Question: Hi everybody this is my jquery function to change font-size and other specific css values based on screen width.
'''
<script type="text/javascript" src="/jquery.js">
</script>
<script type="text/javascript">
var b=$(window).width();
var c=$(window).height();
$(document).ready(function() {
get_font_size();
set_sidebar();
});
function get_font_size()
{
var b=$(window).width();
var side_size=b*260/1440;
$("#alexa-widget img").css({"width":side_size});
$(".fb-like-box").attr("data-width",side_size);
}
function set_sidebar()
{
var b=$(window).width();
var font_size=b*55/1440;
$("#my_tabs li").css({"font-size":font_size});
$("#justin input").attr("size",just_in);
}
</script>
'''
I actually do a stupid math operation to find the font size and other css values for different screen sizes.What I do is I give the correct inputs for a screen width of 1440 say font size for 1440x768 is 20 px then for 1024x768 it would be 20x1024/1440.Though it is stupid it works fine and I tested with ipad and other android device using online simulators and also by changing user-agent setting in chrome and also in firefox. Indeed I was very happy but suddenly back to the start.I tested this in my ipad 2 and it failed miserably.
The css code of the required elements are:
'''
@charset "utf-8";
/* CSS Document */
html
{
height:100%;
}
#my_body {
background: #f2f6f8;
background: url(data:image/svg+xml;base64,PD94bWwgdmVyc2lvbj0iMS4wIiA/Pgo8c3ZnIHhtbG5zPSJodHRwOi8vd3d3LnczLm9yZy8yMDAwL3N2ZyIgd2lkdGg9IjEwMCUiIGhlaWdodD0iMTAwJSIgdmlld0JveD0iMCAwIDEgMSIgcHJlc2VydmVBc3BlY3RSYXRpbz0ibm9uZSI+CiAgPGxpbmVhckdyYWRpZW50IGlkPSJncmFkLXVjZ2ctZ2VuZXJhdGVkIiBncmFkaWVudFVuaXRzPSJ1c2VyU3BhY2VPblVzZSIgeDE9IjAlIiB5MT0iMCUiIHgyPSIwJSIgeTI9IjEwMCUiPgogICAgPHN0b3Agb2Zmc2V0PSIwJSIgc3RvcC1jb2xvcj0iI2YyZjZmOCIgc3RvcC1vcGFjaXR5PSIxIi8+CiAgICA8c3RvcCBvZmZzZXQ9IjUwJSIgc3RvcC1jb2xvcj0iI2Q4ZTFlNyIgc3RvcC1vcGFjaXR5PSIxIi8+CiAgICA8c3RvcCBvZmZzZXQ9IjUxJSIgc3RvcC1jb2xvcj0iI2I1YzZkMCIgc3RvcC1vcGFjaXR5PSIxIi8+CiAgICA8c3RvcCBvZmZzZXQ9IjEwMCUiIHN0b3AtY29sb3I9IiNlMGVmZjkiIHN0b3Atb3BhY2l0eT0iMSIvPgogIDwvbGluZWFyR3JhZGllbnQ+CiAgPHJlY3QgeD0iMCIgeT0iMCIgd2lkdGg9IjEiIGhlaWdodD0iMSIgZmlsbD0idXJsKCNncmFkLXVjZ2ctZ2VuZXJhdGVkKSIgLz4KPC9zdmc+);
background: -moz-linear-gradient(top, #f2f6f8 0%, #d8e1e7 50%, #b5c6d0 51%, #e0eff9 100%);
background: -webkit-gradient(linear, left top, left bottom, color-stop(0%,#f2f6f8), color-stop(50%,#d8e1e7), color-stop(51%,#b5c6d0), color-stop(100%,#e0eff9));
background: -webkit-linear-gradient(top, #f2f6f8 0%,#d8e1e7 50%,#b5c6d0 51%,#e0eff9 100%);
background: -o-linear-gradient(top, #f2f6f8 0%,#d8e1e7 50%,#b5c6d0 51%,#e0eff9 100%);
background: -ms-linear-gradient(top, #f2f6f8 0%,#d8e1e7 50%,#b5c6d0 51%,#e0eff9 100%);
background: linear-gradient(to bottom, #f2f6f8 0%,#d8e1e7 50%,#b5c6d0 51%,#e0eff9 100%);
filter: progid:DXImageTransform.Microsoft.gradient( startColorstr='#f2f6f8', endColorstr='#e0eff9',GradientType=0 );
min-height:100%;
}
#wrapper {
}
#content {
width:1150px;
margin-top:6%;
background: rgb(245,246,246);
background: url(data:image/svg+xml;base64,PD94bWwgdmVyc2lvbj0iMS4wIiA/Pgo8c3ZnIHhtbG5zPSJodHRwOi8vd3d3LnczLm9yZy8yMDAwL3N2ZyIgd2lkdGg9IjEwMCUiIGhlaWdodD0iMTAwJSIgdmlld0JveD0iMCAwIDEgMSIgcHJlc2VydmVBc3BlY3RSYXRpbz0ibm9uZSI+CiAgPGxpbmVhckdyYWRpZW50IGlkPSJncmFkLXVjZ2ctZ2VuZXJhdGVkIiBncmFkaWVudFVuaXRzPSJ1c2VyU3BhY2VPblVzZSIgeDE9IjAlIiB5MT0iMCUiIHgyPSIwJSIgeTI9IjEwMCUiPgogICAgPHN0b3Agb2Zmc2V0PSIwJSIgc3RvcC1jb2xvcj0iI2Y1ZjZmNiIgc3RvcC1vcGFjaXR5PSIxIi8+CiAgICA8c3RvcCBvZmZzZXQ9IjIxJSIgc3RvcC1jb2xvcj0iI2RiZGNlMiIgc3RvcC1vcGFjaXR5PSIxIi8+CiAgICA8c3RvcCBvZmZzZXQ9IjQ5JSIgc3RvcC1jb2xvcj0iI2I4YmFjNiIgc3RvcC1vcGFjaXR5PSIxIi8+CiAgICA8c3RvcCBvZmZzZXQ9IjgwJSIgc3RvcC1jb2xvcj0iI2RkZGZlMyIgc3RvcC1vcGFjaXR5PSIxIi8+CiAgICA8c3RvcCBvZmZzZXQ9IjEwMCUiIHN0b3AtY29sb3I9IiNmNWY2ZjYiIHN0b3Atb3BhY2l0eT0iMSIvPgogIDwvbGluZWFyR3JhZGllbnQ+CiAgPHJlY3QgeD0iMCIgeT0iMCIgd2lkdGg9IjEiIGhlaWdodD0iMSIgZmlsbD0idXJsKCNncmFkLXVjZ2ctZ2VuZXJhdGVkKSIgLz4KPC9zdmc+);
background: -moz-linear-gradient(top, rgba(245,246,246,1) 0%, rgba(219,220,226,1) 21%, rgba(184,186,198,1) 49%, rgba(221,223,227,1) 80%, rgba(245,246,246,1) 100%);
background: -webkit-gradient(linear, left top, left bottom, color-stop(0%,rgba(245,246,246,1)), color-stop(21%,rgba(219,220,226,1)), color-stop(49%,rgba(184,186,198,1)), color-stop(80%,rgba(221,223,227,1)), color-stop(100%,rgba(245,246,246,1)));
background: -webkit-linear-gradient(top, rgba(245,246,246,1) 0%,rgba(219,220,226,1) 21%,rgba(184,186,198,1) 49%,rgba(221,223,227,1) 80%,rgba(245,246,246,1) 100%);
background: -o-linear-gradient(top, rgba(245,246,246,1) 0%,rgba(219,220,226,1) 21%,rgba(184,186,198,1) 49%,rgba(221,223,227,1) 80%,rgba(245,246,246,1) 100%);
background: -ms-linear-gradient(top, rgba(245,246,246,1) 0%,rgba(219,220,226,1) 21%,rgba(184,186,198,1) 49%,rgba(221,223,227,1) 80%,rgba(245,246,246,1) 100%);
background: linear-gradient(to bottom, rgba(245,246,246,1) 0%,rgba(219,220,226,1) 21%,rgba(184,186,198,1) 49%,rgba(221,223,227,1) 80%,rgba(245,246,246,1) 100%);
filter: progid:DXImageTransform.Microsoft.gradient( startColorstr='#f5f6f6', endColorstr='#f5f6f6',GradientType=0 );
;
}
.headline_font {
-moz-box-shadow:inset 1px 1px 0px 1px #f29c93;
-webkit-box-shadow:inset 1px 1px 0px 1px #f29c93;
box-shadow:inset 1px 1px 0px 1px #f29c93;
background:-webkit-gradient( linear, left top, left bottom, color-stop(0.05, #fe1a00), color-stop(1, #ce0100) );
background:-moz-linear-gradient( center top, #fe1a00 5%, #ce0100 100% );
filter:progid:DXImageTransform.Microsoft.gradient(startColorstr='#fe1a00', endColorstr='#ce0100');
background-color:#fe1a00;
-moz-border-radius:12px;
-webkit-border-radius:12px;
border-radius:12px;
border:1px solid #d83526;
display:inline-block;
color:#ffffff;
font-family:arial;
font-size:24px;
font-weight:bold;
padding:12px 40px;
text-decoration:none;
text-shadow:1px 1px 0px #b23e35;
text-align:center;
}.headline_font:hover {
background:-webkit-gradient( linear, left top, left bottom, color-stop(0.05, #ce0100), color-stop(1, #fe1a00) );
background:-moz-linear-gradient( center top, #ce0100 5%, #fe1a00 100% );
filter:progid:DXImageTransform.Microsoft.gradient(startColorstr='#ce0100', endColorstr='#fe1a00');
background-color:#ce0100;
}.headline_font:active {
position:relative;
top:1px;
}
#header
{
height:240px;
}
@font-face {
font-family:mypost-font;
src:url('http://www.pnrenquiry.in/fonts/HelveticaNeue-Roman.otf');
font-weight:lighter;
}
@font-face {
font-family:mytitle-font;
src:url('http://www.pnrenquiry.in/fonts/Veneer.ttf');
}
#post_my_head
{
font-family:mytitle-font;
font-size:28px;
}
#post_my_head a
{
text-decoration:none;
color:#000;
}
#post_my_content
{
border-bottom:10px solid black;
font-family:mypost-font;
font-size:23px;
text-decoration:none;
text-align:left;
}
#posted_date_time
{
font-size:22px;
font-weight:bolder;
float:left;
}
#my_site_headline
{
width:100%;
display:inline;
}
.headline_font {
-moz-box-shadow:inset 1px 1px 0px 1px #f29c93;
-webkit-box-shadow:inset 1px 1px 0px 1px #f29c93;
box-shadow:inset 1px 1px 0px 1px #f29c93;
background:-webkit-gradient( linear, left top, left bottom, color-stop(0.05, #fe1a00), color-stop(1, #ce0100) );
background:-moz-linear-gradient( center top, #fe1a00 5%, #ce0100 100% );
filter:progid:DXImageTransform.Microsoft.gradient(startColorstr='#fe1a00', endColorstr='#ce0100');
background-color:#fe1a00;
-moz-border-radius:12px;
-webkit-border-radius:12px;
border-radius:12px;
border:1px solid #d83526;
display:inline-block;
color:#ffffff;
font-family:arial;
font-size:24px;
font-weight:bold;
padding:12px 40px;
text-decoration:none;
text-shadow:1px 1px 0px #b23e35;
text-align:center;
}.headline_font:hover {
background:-webkit-gradient( linear, left top, left bottom, color-stop(0.05, #ce0100), color-stop(1, #fe1a00) );
background:-moz-linear-gradient( center top, #ce0100 5%, #fe1a00 100% );
filter:progid:DXImageTransform.Microsoft.gradient(startColorstr='#ce0100', endColorstr='#fe1a00');
background-color:#ce0100;
}.headline_font:active {
position:relative;
top:1px;
}
/* This imageless css button was generated by CSSButtonGenerator.com */
#my_site_headline a
{
background: #ffffff;
background: -moz-linear-gradient(top, #ffffff 0%, #f1f1f1 50%, #e1e1e1 51%, #f6f6f6 100%);
background: -webkit-gradient(linear, left top, left bottom, color-stop(0%,#ffffff), color-stop(50%,#f1f1f1), color-stop(51%,#e1e1e1), color-stop(100%,#f6f6f6));
background: -webkit-linear-gradient(top, #ffffff 0%,#f1f1f1 50%,#e1e1e1 51%,#f6f6f6 100%);
background: -o-linear-gradient(top, #ffffff 0%,#f1f1f1 50%,#e1e1e1 51%,#f6f6f6 100%);
background: -ms-linear-gradient(top, #ffffff 0%,#f1f1f1 50%,#e1e1e1 51%,#f6f6f6 100%);
background: linear-gradient(to bottom, #ffffff 0%,#f1f1f1 50%,#e1e1e1 51%,#f6f6f6 100%);
filter: progid:DXImageTransform.Microsoft.gradient( startColorstr='#ffffff', endColorstr='#f6f6f6',GradientType=0 );
text-decoration:none;
border:2px #0033FF hidden;
color:#000;
font-size:26px;
font-weight:bolder;
}
#nav
{
position:fixed;
width:82%;
height:8%;
/* background: rgb(53,106,160);
background: url(data:image/svg+xml;base64,PD94bWwgdmVyc2lvbj0iMS4wIiA/Pgo8c3ZnIHhtbG5zPSJodHRwOi8vd3d3LnczLm9yZy8yMDAwL3N2ZyIgd2lkdGg9IjEwMCUiIGhlaWdodD0iMTAwJSIgdmlld0JveD0iMCAwIDEgMSIgcHJlc2VydmVBc3BlY3RSYXRpbz0ibm9uZSI+CiAgPGxpbmVhckdyYWRpZW50IGlkPSJncmFkLXVjZ2ctZ2VuZXJhdGVkIiBncmFkaWVudFVuaXRzPSJ1c2VyU3BhY2VPblVzZSIgeDE9IjAlIiB5MT0iMCUiIHgyPSIwJSIgeTI9IjEwMCUiPgogICAgPHN0b3Agb2Zmc2V0PSIwJSIgc3RvcC1jb2xvcj0iIzM1NmFhMCIgc3RvcC1vcGFjaXR5PSIxIi8+CiAgICA8c3RvcCBvZmZzZXQ9IjEwMCUiIHN0b3AtY29sb3I9IiMzNTZhYTAiIHN0b3Atb3BhY2l0eT0iMSIvPgogIDwvbGluZWFyR3JhZGllbnQ+CiAgPHJlY3QgeD0iMCIgeT0iMCIgd2lkdGg9IjEiIGhlaWdodD0iMSIgZmlsbD0idXJsKCNncmFkLXVjZ2ctZ2VuZXJhdGVkKSIgLz4KPC9zdmc+);
background: -moz-linear-gradient(top, rgba(53,106,160,1) 0%, rgba(53,106,160,1) 100%);
background: -webkit-gradient(linear, left top, left bottom, color-stop(0%,rgba(53,106,160,1)), color-stop(100%,rgba(53,106,160,1)));
background: -webkit-linear-gradient(top, rgba(53,106,160,1) 0%,rgba(53,106,160,1) 100%);
background: -o-linear-gradient(top, rgba(53,106,160,1) 0%,rgba(53,106,160,1) 100%);
background: -ms-linear-gradient(top, rgba(53,106,160,1) 0%,rgba(53,106,160,1) 100%);
background: linear-gradient(to bottom, rgba(53,106,160,1) 0%,rgba(53,106,160,1) 100%);
filter: progid:DXImageTransform.Microsoft.gradient( startColorstr='#356aa0', endColorstr='#356aa0',GradientType=0 );*/
}
@charset "utf-8";
/* CSS Document */
.button {
font-family: Georgia;
color: #ffffff;
font-size: 34px;
padding: 10px;
padding-right: 25px;
padding-left: 35px;
text-decoration: none;
text-align:center;
-webkit-border-radius: 28px;
-moz-border-radius: 28px;
-webkit-box-shadow: 0px 1px 3px #666666;
-moz-box-shadow: 0px 1px 3px #666666;
text-shadow: 1px 1px 3px #666666;
border: solid #2e2e2e 0px;
background: -webkit-gradient(linear, 0 0, 0 100%, from(#7abbfc), to(#3f9de6));
background: -moz-linear-gradient(top, #7abbfc, #3f9de6);
-ms-filter: progid:DXImageTransform.Microsoft.gradient(startColorStr=#7abbfc, endColorStr=#3f9de6);
filter: progid:DXImageTransform.Microsoft.gradient(startColorStr=#7abbfc, endColorStr=#3f9de6);
display:inline-block; /* IE is so silly */
}
.button:hover {
background: #e62097;
}
#my_tabs
{
width:100%;
list-style:none;
margin-left:-4%;
}
#my_tabs li
{
float:left;
display:inline;
}
#my_tabs li a
{
white-space:nowrap;
text-decoration:none;
/* text-shadow: 0.2em 0.2em 0.2em #999999;
*/ color:#000;
font-family:mytitle-font;
padding-left:6%;
}
#my_post_link:link {
text-decoration:none;
color:#0145ec;
}
#my_post_link:visited
{
text-decoration:none;
color:#999;
}
#my_post_link:hover
{
text-decoration:none;
color:#F0F;
}
#tool-1 {
font-family:mytitle-font;
text-align:center;
font-size:30px;
color:#F00;
width:960px;
padding-top:15%;
padding-left:5%;
}
#sidebar {
right:0;
width:18%;
position:absolute;
margin-top:11%;
}
#twitter_follow
{
padding-top:3px;
}
.fb-like-box {
padding-top:3px;
width:100%;
}
#alexa-widget
{
padding-top:3px;
}
#recent_posts
{
border:2px #000000 solid;
background: rgb(76,76,76); /* Old browsers */
/* IE9 SVG, needs conditional override of 'filter' to 'none' */
background: url(data:image/svg+xml;base64,PD94bWwgdmVyc2lvbj0iMS4wIiA/Pgo8c3ZnIHhtbG5zPSJodHRwOi8vd3d3LnczLm9yZy8yMDAwL3N2ZyIgd2lkdGg9IjEwMCUiIGhlaWdodD0iMTAwJSIgdmlld0JveD0iMCAwIDEgMSIgcHJlc2VydmVBc3BlY3RSYXRpbz0ibm9uZSI+CiAgPGxpbmVhckdyYWRpZW50IGlkPSJncmFkLXVjZ2ctZ2VuZXJhdGVkIiBncmFkaWVudFVuaXRzPSJ1c2VyU3BhY2VPblVzZSIgeDE9IjAlIiB5MT0iMCUiIHgyPSIwJSIgeTI9IjEwMCUiPgogICAgPHN0b3Agb2Zmc2V0PSIwJSIgc3RvcC1jb2xvcj0iIzRjNGM0YyIgc3RvcC1vcGFjaXR5PSIxIi8+CiAgICA8c3RvcCBvZmZzZXQ9IjEyJSIgc3RvcC1jb2xvcj0iIzU5NTk1OSIgc3RvcC1vcGFjaXR5PSIxIi8+CiAgICA8c3RvcCBvZmZzZXQ9IjI1JSIgc3RvcC1jb2xvcj0iIzY2NjY2NiIgc3RvcC1vcGFjaXR5PSIxIi8+CiAgICA8c3RvcCBvZmZzZXQ9IjM5JSIgc3RvcC1jb2xvcj0iIzQ3NDc0NyIgc3RvcC1vcGFjaXR5PSIxIi8+CiAgICA8c3RvcCBvZmZzZXQ9IjUwJSIgc3RvcC1jb2xvcj0iIzJjMmMyYyIgc3RvcC1vcGFjaXR5PSIxIi8+CiAgICA8c3RvcCBvZmZzZXQ9IjUxJSIgc3RvcC1jb2xvcj0iIzAwMDAwMCIgc3RvcC1vcGFjaXR5PSIxIi8+CiAgICA8c3RvcCBvZmZzZXQ9IjYwJSIgc3RvcC1jb2xvcj0iIzExMTExMSIgc3RvcC1vcGFjaXR5PSIxIi8+CiAgICA8c3RvcCBvZmZzZXQ9Ijc2JSIgc3RvcC1jb2xvcj0iIzJiMmIyYiIgc3RvcC1vcGFjaXR5PSIxIi8+CiAgICA8c3RvcCBvZmZzZXQ9IjkxJSIgc3RvcC1jb2xvcj0iIzFjMWMxYyIgc3RvcC1vcGFjaXR5PSIxIi8+CiAgICA8c3RvcCBvZmZzZXQ9IjEwMCUiIHN0b3AtY29sb3I9IiMxMzEzMTMiIHN0b3Atb3BhY2l0eT0iMSIvPgogIDwvbGluZWFyR3JhZGllbnQ+CiAgPHJlY3QgeD0iMCIgeT0iMCIgd2lkdGg9IjEiIGhlaWdodD0iMSIgZmlsbD0idXJsKCNncmFkLXVjZ2ctZ2VuZXJhdGVkKSIgLz4KPC9zdmc+);
background: -moz-linear-gradient(top, rgba(76,76,76,1) 0%, rgba(89,89,89,1) 12%, rgba(102,102,102,1) 25%, rgba(71,71,71,1) 39%, rgba(44,44,44,1) 50%, rgba(0,0,0,1) 51%, rgba(17,17,17,1) 60%, rgba(43,43,43,1) 76%, rgba(28,28,28,1) 91%, rgba(19,19,19,1) 100%); /* FF3.6+ */
background: -webkit-gradient(linear, left top, left bottom, color-stop(0%,rgba(76,76,76,1)), color-stop(12%,rgba(89,89,89,1)), color-stop(25%,rgba(102,102,102,1)), color-stop(39%,rgba(71,71,71,1)), color-stop(50%,rgba(44,44,44,1)), color-stop(51%,rgba(0,0,0,1)), color-stop(60%,rgba(17,17,17,1)), color-stop(76%,rgba(43,43,43,1)), color-stop(91%,rgba(28,28,28,1)), color-stop(100%,rgba(19,19,19,1))); /* Chrome,Safari4+ */
background: -webkit-linear-gradient(top, rgba(76,76,76,1) 0%,rgba(89,89,89,1) 12%,rgba(102,102,102,1) 25%,rgba(71,71,71,1) 39%,rgba(44,44,44,1) 50%,rgba(0,0,0,1) 51%,rgba(17,17,17,1) 60%,rgba(43,43,43,1) 76%,rgba(28,28,28,1) 91%,rgba(19,19,19,1) 100%); /* Chrome10+,Safari5.1+ */
background: -o-linear-gradient(top, rgba(76,76,76,1) 0%,rgba(89,89,89,1) 12%,rgba(102,102,102,1) 25%,rgba(71,71,71,1) 39%,rgba(44,44,44,1) 50%,rgba(0,0,0,1) 51%,rgba(17,17,17,1) 60%,rgba(43,43,43,1) 76%,rgba(28,28,28,1) 91%,rgba(19,19,19,1) 100%); /* Opera 11.10+ */
background: -ms-linear-gradient(top, rgba(76,76,76,1) 0%,rgba(89,89,89,1) 12%,rgba(102,102,102,1) 25%,rgba(71,71,71,1) 39%,rgba(44,44,44,1) 50%,rgba(0,0,0,1) 51%,rgba(17,17,17,1) 60%,rgba(43,43,43,1) 76%,rgba(28,28,28,1) 91%,rgba(19,19,19,1) 100%); /* IE10+ */
background: linear-gradient(to bottom, rgba(76,76,76,1) 0%,rgba(89,89,89,1) 12%,rgba(102,102,102,1) 25%,rgba(71,71,71,1) 39%,rgba(44,44,44,1) 50%,rgba(0,0,0,1) 51%,rgba(17,17,17,1) 60%,rgba(43,43,43,1) 76%,rgba(28,28,28,1) 91%,rgba(19,19,19,1) 100%); /* W3C */
filter: progid:DXImageTransform.Microsoft.gradient( startColorstr='#4c4c4c', endColorstr='#131313',GradientType=0 ); /* IE6-8 */
}
#rec_post
{
list-style:none;
font-style:mytitle_font;
font-size:22px;
color:#F00;
}
#rec_post_li a
{
text-decoration:none;
color:#ffffff;
font-size:18px;
}
#my_post_links:link {
text-decoration:none;
color:#FFF;
}
#my_post_links:visited
{
text-decoration:none;
color:#999;
}
#my_post_links:hover
{
text-decoration:none;
color:#F0F;
}
#my_links:link {
text-decoration:none;
color:#000;
}
#my_links:visited
{
text-decoration:none;
color:#999;
}
#my_links:hover
{
text-decoration:none;
color:#F0F;
}
#footer {
height:200px;
text-align:center;
font-family:mypost-font;
font-size:35px;
color:#000;
}
#justin
{
width:100%;
text-align:center;
font-size:28px;
font-weight:bolder;
color:#F00;
background:#000;
}
'''
Sorry for posting a long code.Just see #content and #sidebar and #my_body.The sidebar and content fails.This is my screenshot on iPad 2.

This is my exact problem.I get this weird spaces in the right left out without being used.The font size re-sizing works perfect but the width allocation fails.It works on my desktop,laptop and also in iPad and mobile simulators available online.Why does this happen?
I have few more questions.Does mobile simulators work?Are they reliable for UI testing purpose.If so why did they fail in my case?The online simulators I used were <URL>.Please help me fix this.Thank You.
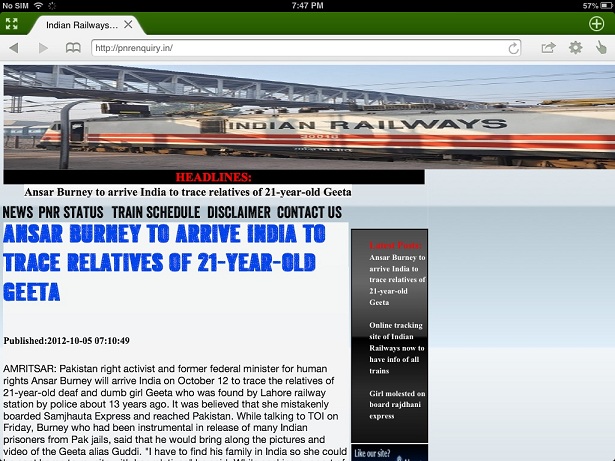
Answer: This is a complex way to solve a simple thing!
The best way to scale things is to use the viewport settings: <URL>
You can use this to scale the whole display up or down as needed.
You then typically use Media Queries ( <URL> to change the font-size or other properties as required.
If that isn't enough, you can use viewport relative units (rather than 'px' or 'em', you use 'vw', 'vh' and 'vmin') to size things.
In those examples, '1vm' = 1% of viewport width, '1vh' is for height, and '1vmin' is which ever is smallest.
Here's an example relating to your problem: <URL>
These are supported in iOS 6.